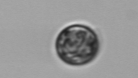
Label: Dinophyceae